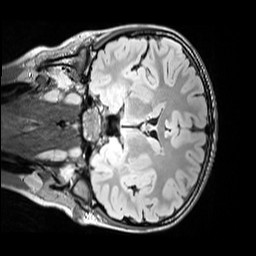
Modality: FLAIR
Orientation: coronal
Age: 10
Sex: male
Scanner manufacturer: siemens
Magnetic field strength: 3 T
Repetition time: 5 s
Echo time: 0.388 s